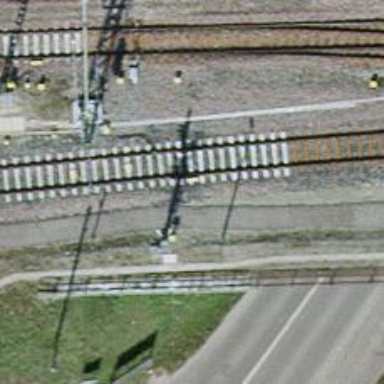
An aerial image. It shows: Siding track with one rail track.